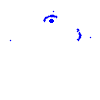
Particle: electron